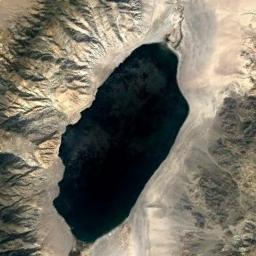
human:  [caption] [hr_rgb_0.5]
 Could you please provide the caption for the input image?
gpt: The lake lies on a flat ground between two mountains and the water is dark blue .

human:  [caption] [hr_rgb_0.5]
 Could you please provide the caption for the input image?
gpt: The ground is uneven around the lake .

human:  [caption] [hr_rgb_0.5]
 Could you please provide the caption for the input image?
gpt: The lake is dark green .

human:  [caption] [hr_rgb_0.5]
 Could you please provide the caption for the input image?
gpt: An almost elliptical blue lake surrounded by yellow-brown mountains .

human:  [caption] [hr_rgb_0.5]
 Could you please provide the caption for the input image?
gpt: The lake is in a brown mountain .